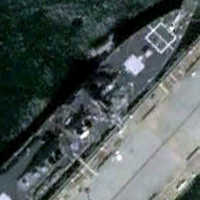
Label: destroyer